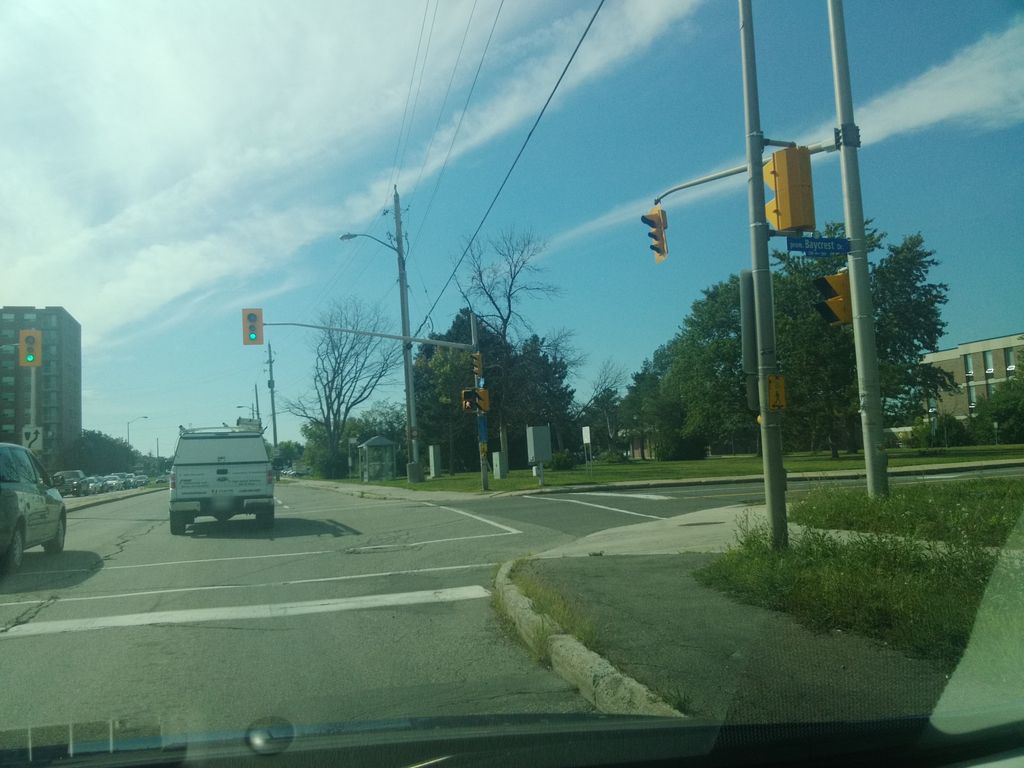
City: ottawa-gatineau